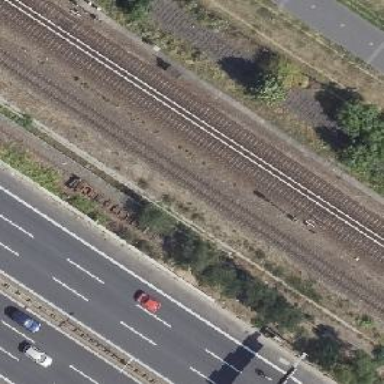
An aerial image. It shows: Railway track.